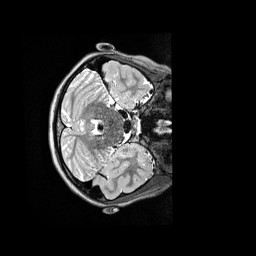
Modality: T2w
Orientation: axial
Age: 9
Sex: female
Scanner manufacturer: siemens
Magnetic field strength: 3 T
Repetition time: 3.2 s
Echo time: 0.564 s